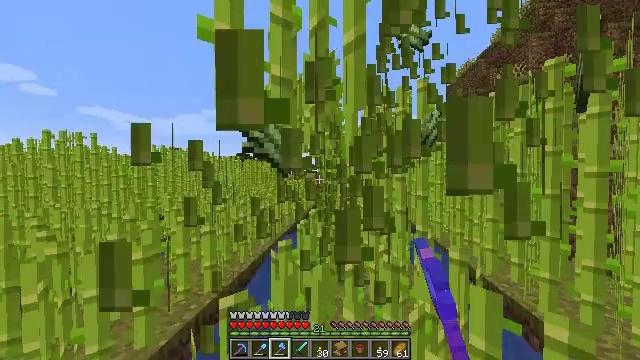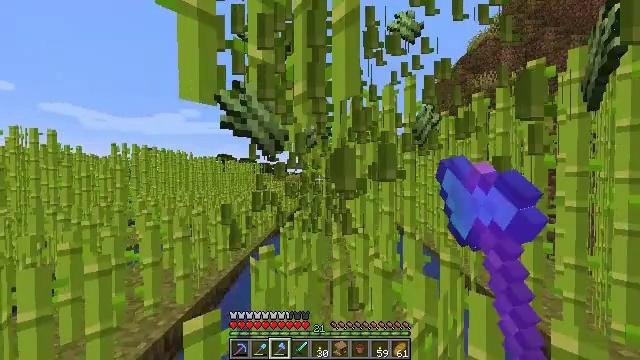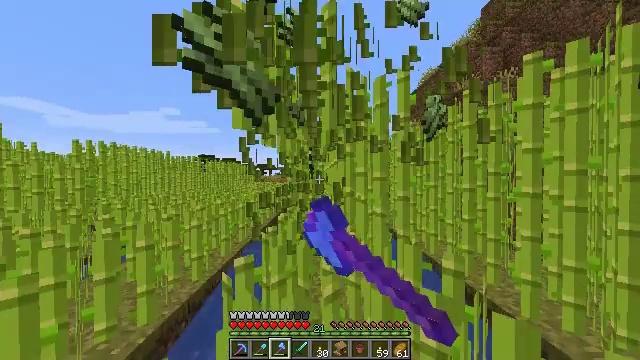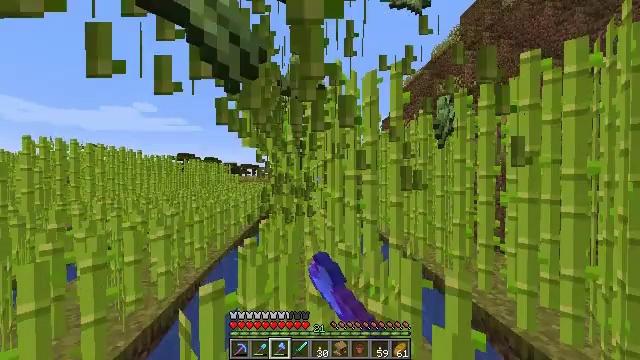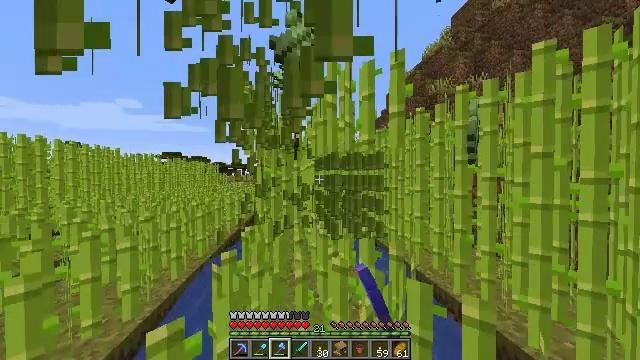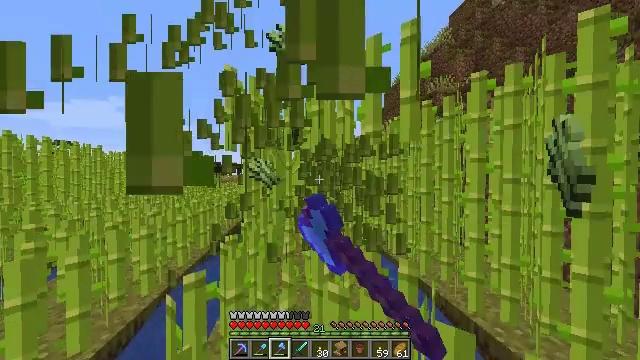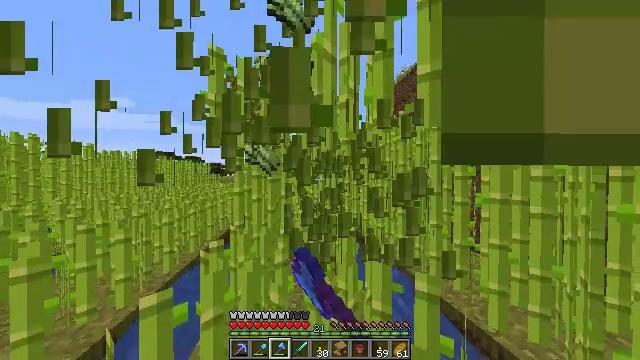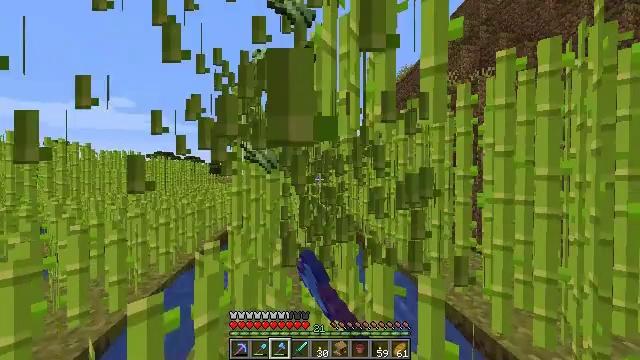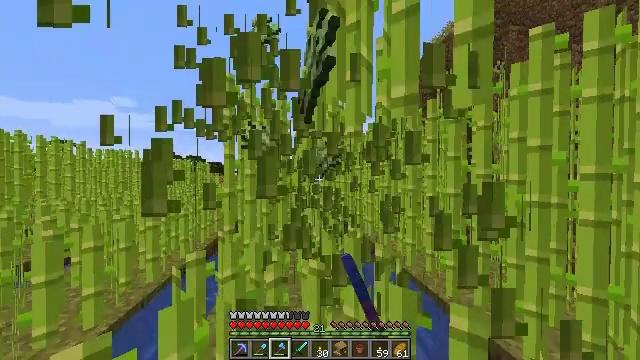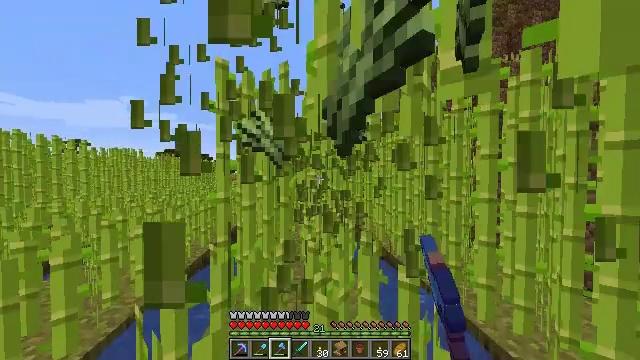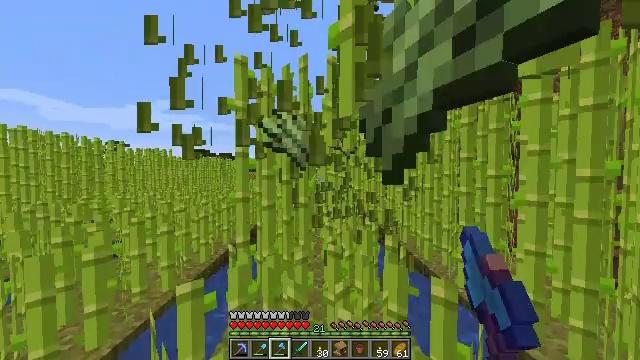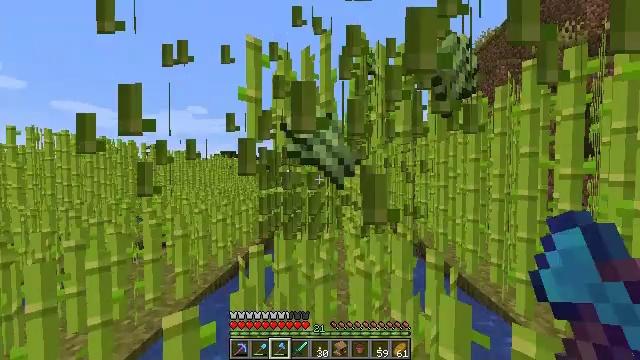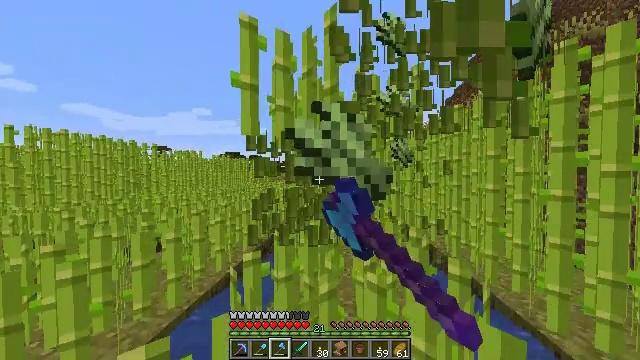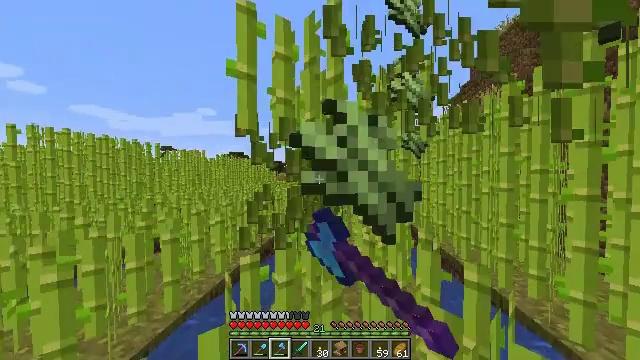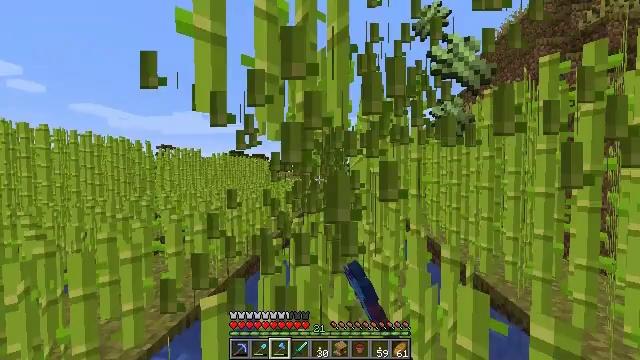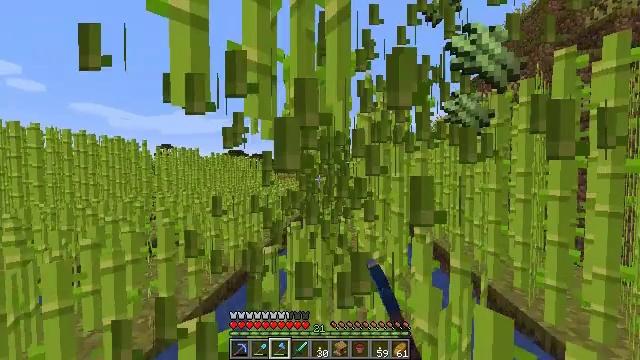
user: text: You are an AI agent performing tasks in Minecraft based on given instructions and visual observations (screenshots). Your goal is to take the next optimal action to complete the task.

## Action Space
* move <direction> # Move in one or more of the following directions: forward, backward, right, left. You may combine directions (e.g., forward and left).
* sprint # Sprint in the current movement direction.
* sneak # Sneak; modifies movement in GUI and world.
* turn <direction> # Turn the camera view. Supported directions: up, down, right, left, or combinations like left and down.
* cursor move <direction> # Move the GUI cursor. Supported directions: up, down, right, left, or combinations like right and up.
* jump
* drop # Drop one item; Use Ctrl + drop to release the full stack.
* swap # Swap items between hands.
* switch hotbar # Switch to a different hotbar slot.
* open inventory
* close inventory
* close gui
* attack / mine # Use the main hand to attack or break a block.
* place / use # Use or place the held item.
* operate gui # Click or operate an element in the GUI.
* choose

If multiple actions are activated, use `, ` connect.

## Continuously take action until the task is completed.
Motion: motion action
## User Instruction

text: Gather sugar cane for crafting.
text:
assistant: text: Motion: move forward, sprint, turn right, attack / mine
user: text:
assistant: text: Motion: move forward, sprint, turn right, attack / mine
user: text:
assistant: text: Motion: move forward, sprint, turn right, attack / mine
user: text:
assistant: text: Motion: move forward, sprint, turn right, attack / mine
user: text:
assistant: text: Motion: move forward, sprint, turn right, attack / mine
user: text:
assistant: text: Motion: move forward, sprint, attack / mine
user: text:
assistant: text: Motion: move forward, sprint, attack / mine
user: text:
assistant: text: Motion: move forward, sprint, attack / mine
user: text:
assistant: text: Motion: move forward, sprint, turn left, attack / mine
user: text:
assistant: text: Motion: move forward, sprint, turn left, attack / mine
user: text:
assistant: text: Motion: move forward, sprint, turn left, attack / mine
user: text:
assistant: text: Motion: move forward, sprint, turn left, attack / mine
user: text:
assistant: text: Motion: move forward, sprint, attack / mine
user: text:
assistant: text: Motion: move forward, sprint, attack / mine
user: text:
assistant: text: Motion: move forward, sprint, attack / mine
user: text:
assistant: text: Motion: move forward, sprint, turn right, attack / mine
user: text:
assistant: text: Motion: move forward, sprint, turn right, attack / mine
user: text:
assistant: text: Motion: move forward, sprint, turn right, attack / mine
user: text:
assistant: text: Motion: move forward, sprint, turn right, attack / mine
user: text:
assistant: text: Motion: move forward, sprint, attack / mine
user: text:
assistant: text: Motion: move forward, sprint, attack / mine
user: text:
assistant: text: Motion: move forward, sprint, attack / mine
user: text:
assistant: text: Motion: move forward, sprint, turn left, attack / mine
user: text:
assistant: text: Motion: move forward, sprint, turn left, attack / mine
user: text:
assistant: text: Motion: move forward, sprint, turn left, attack / mine
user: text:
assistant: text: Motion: move forward, sprint, turn left, attack / mine
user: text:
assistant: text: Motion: move forward, sprint, attack / mine
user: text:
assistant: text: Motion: move forward, sprint, attack / mine
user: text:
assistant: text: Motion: move forward, sprint, attack / mine
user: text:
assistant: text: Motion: move forward, sprint, turn right, attack / mine